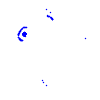
Particle: kaon